Aerial crown-view tile of a tropical tree (Barro Colorado Island, Panama), acquired 20250124:
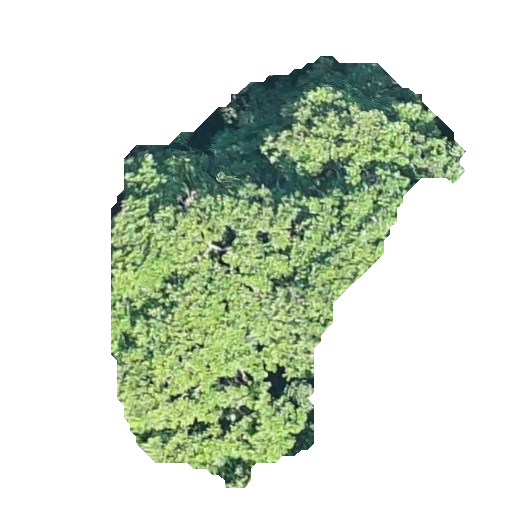
Species: Simarouba amara
GBIF accepted scientific name: Simarouba amara
Crown area: 135.726 m²